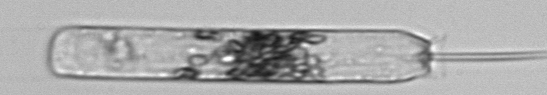
Label: Ditylum_brightwellii